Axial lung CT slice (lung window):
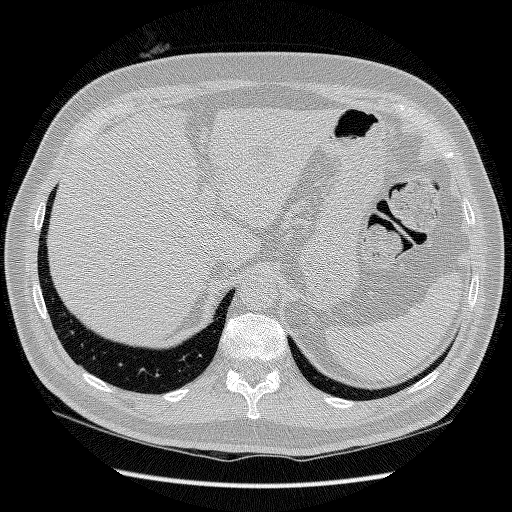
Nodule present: no